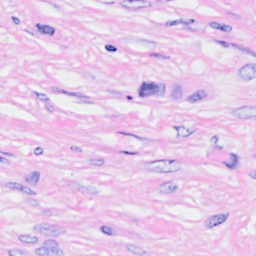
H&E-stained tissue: Breast